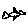
Label: bird